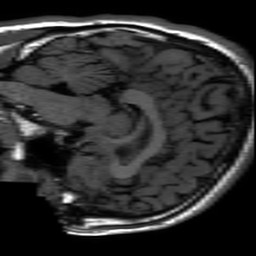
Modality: inplaneT1
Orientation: sagittal
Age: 18
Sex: male
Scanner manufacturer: ge
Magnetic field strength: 3 T
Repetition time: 2.297 s
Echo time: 0.02273 s